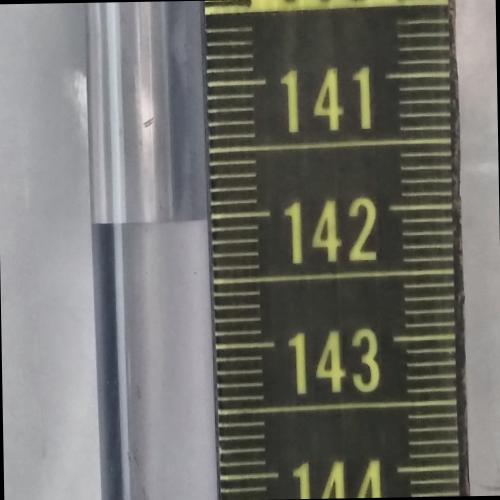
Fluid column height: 142.0 cm